Field crop: maize
Growth stage: 2
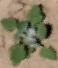
Species: chenopodium